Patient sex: M
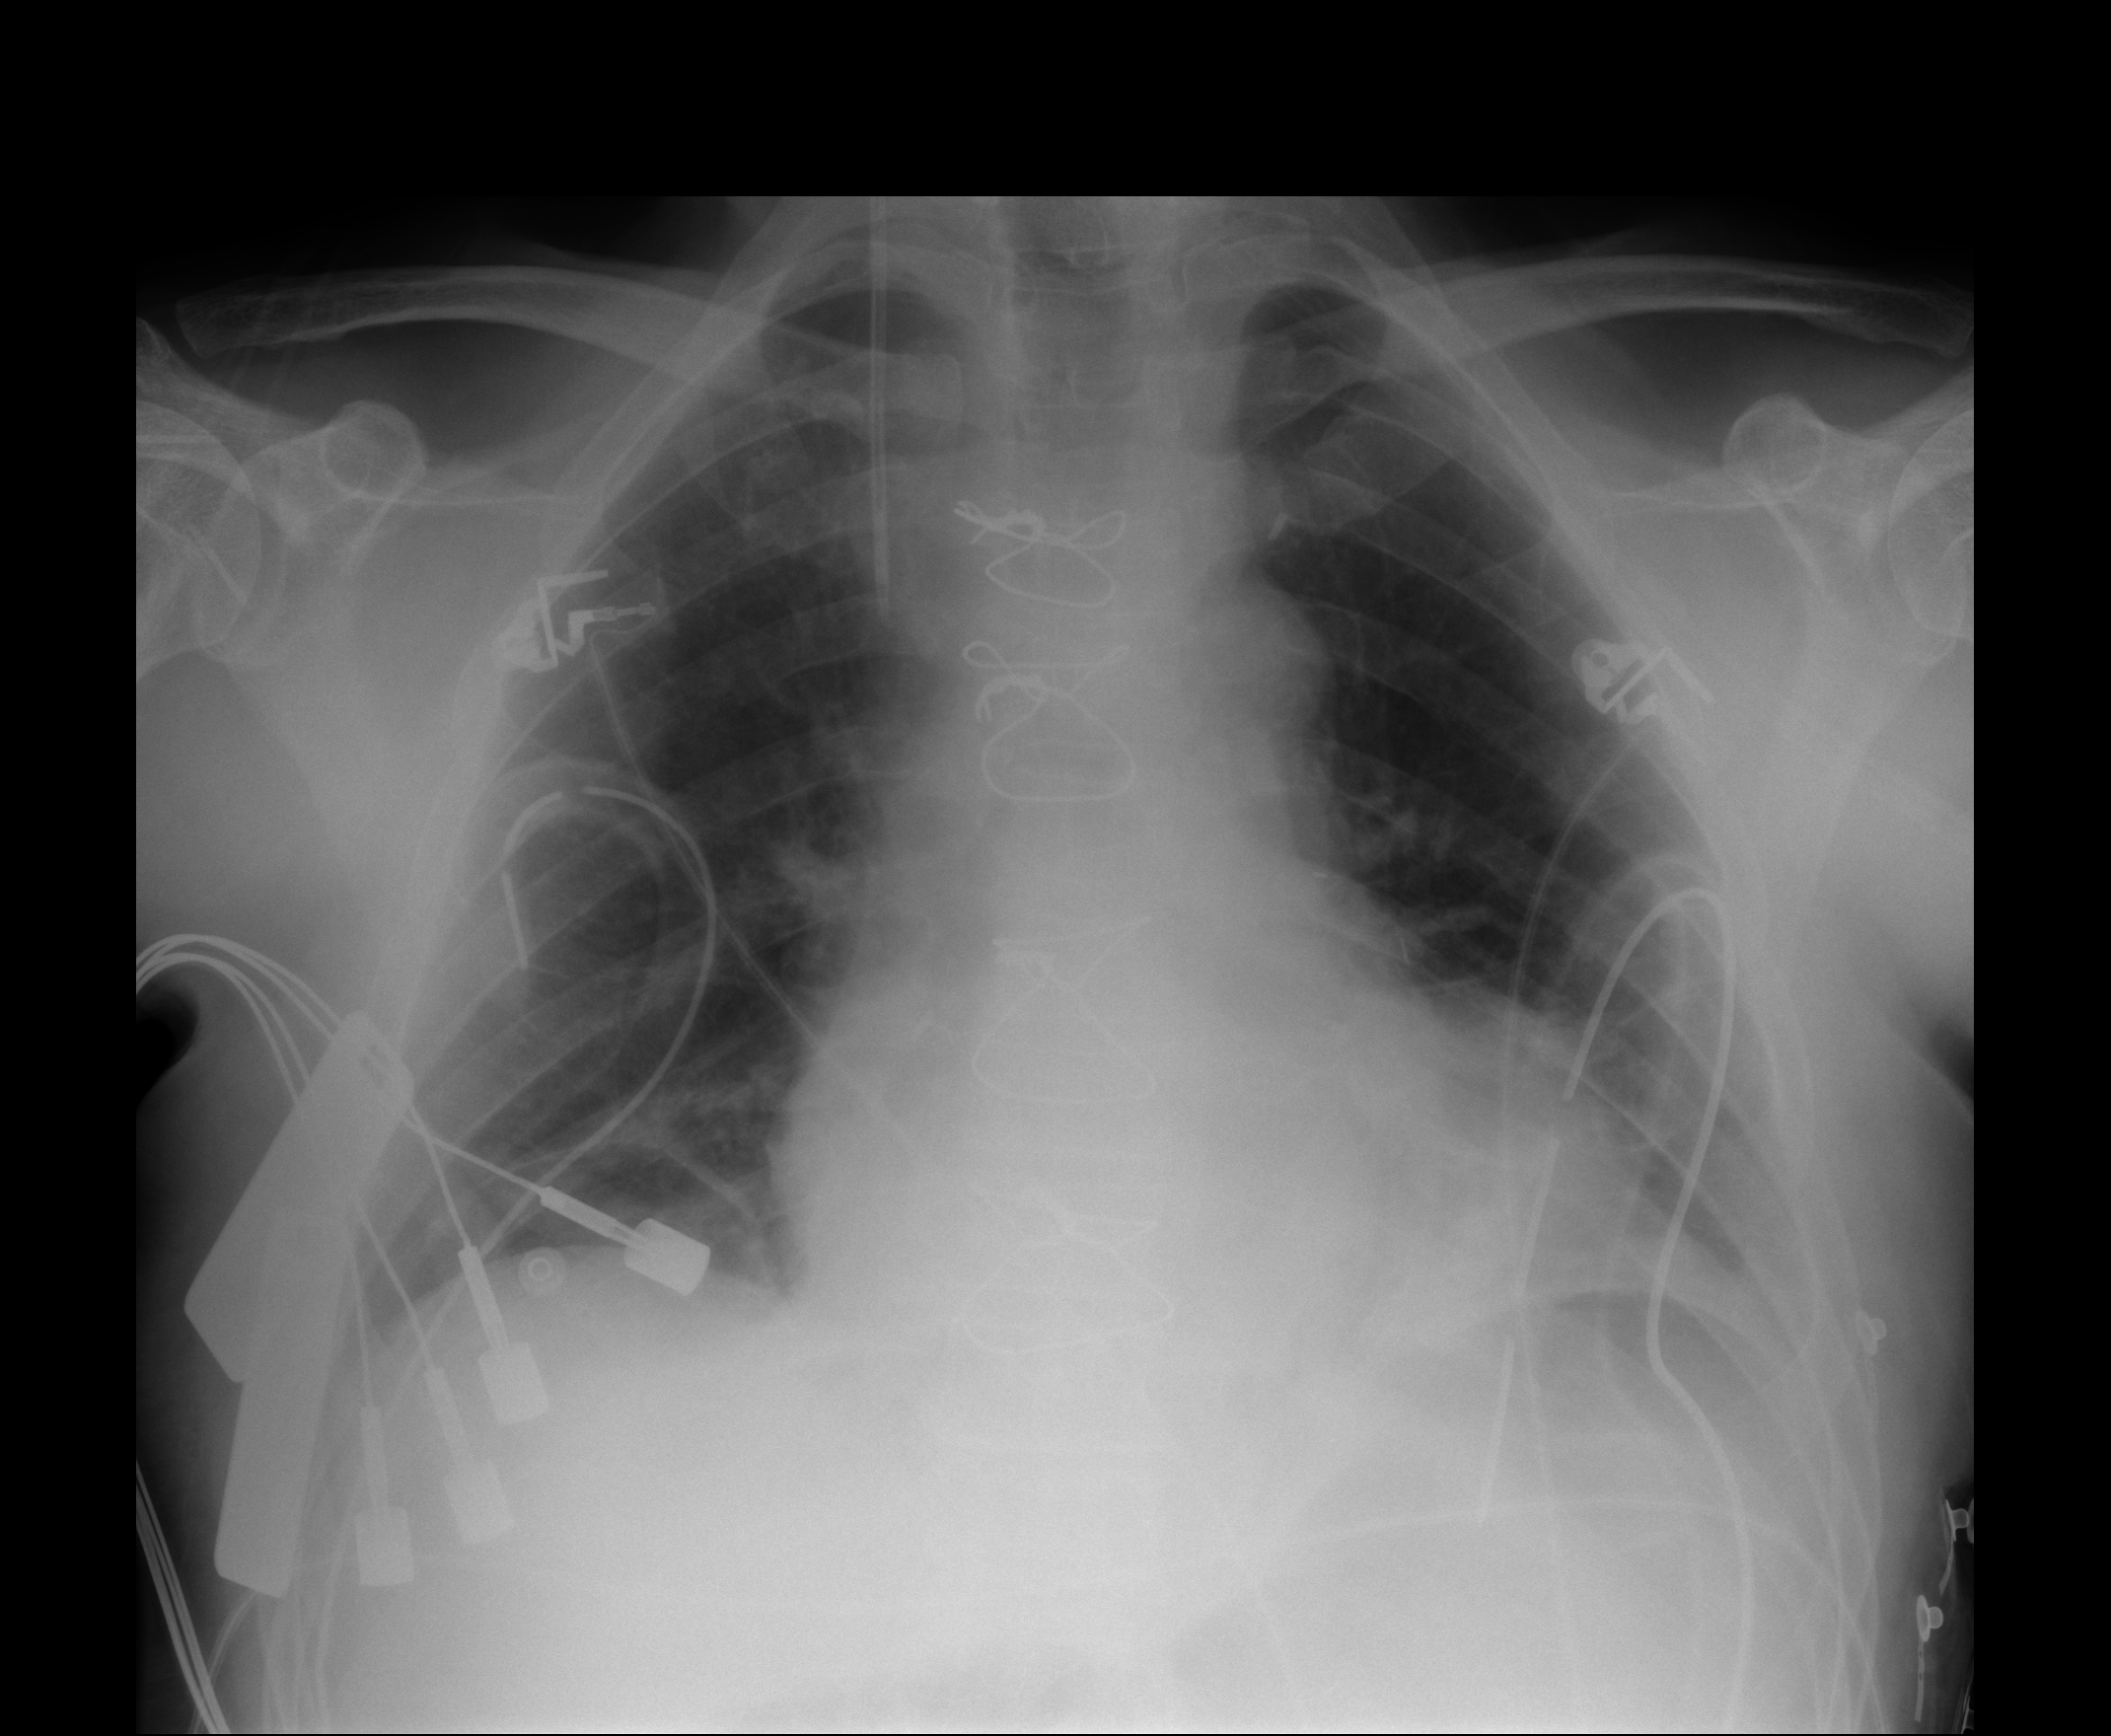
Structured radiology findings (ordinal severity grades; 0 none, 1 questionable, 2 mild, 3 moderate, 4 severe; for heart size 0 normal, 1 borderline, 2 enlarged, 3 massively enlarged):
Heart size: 0
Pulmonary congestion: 0
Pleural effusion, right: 0
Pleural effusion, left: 2
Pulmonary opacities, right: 0
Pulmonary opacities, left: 0
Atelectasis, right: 2
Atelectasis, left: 2